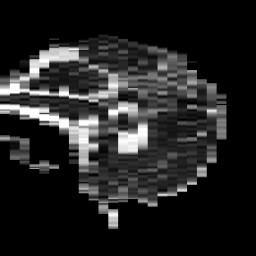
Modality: ADC
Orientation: sagittal
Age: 38
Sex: female
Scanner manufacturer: philips
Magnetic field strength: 3 T
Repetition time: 4.114 s
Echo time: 0.06134 s